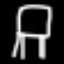
Label: chair